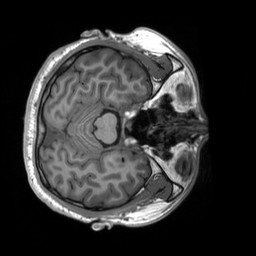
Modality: T1w
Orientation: axial
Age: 22
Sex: male
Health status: healthy
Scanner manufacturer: siemens
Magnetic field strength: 3 T
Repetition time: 2.53 s
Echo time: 0.00227 s